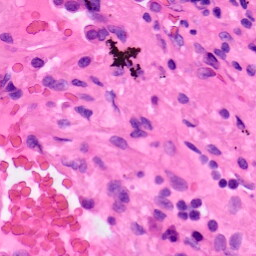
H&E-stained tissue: Lung